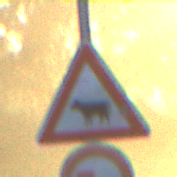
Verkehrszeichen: ViehtriebRechts
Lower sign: UeberholverbotKraftfahrzeuge
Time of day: SunriseSunset
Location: Outdoor (Nature)
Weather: Clear
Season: NotSpecified
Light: Natural